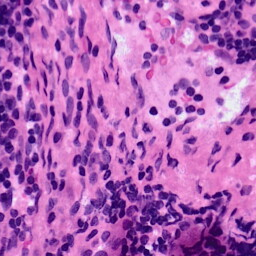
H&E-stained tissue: LymphNode